Field crop: maize
Growth stage: 2
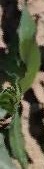
Species: maize